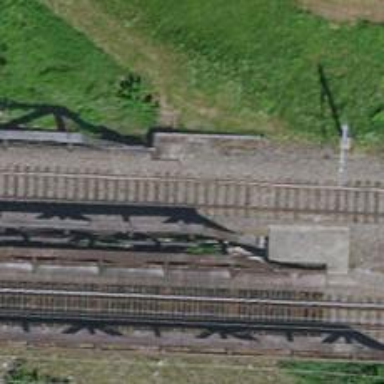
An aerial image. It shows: Railway bridge with electrified tracks and single rail.